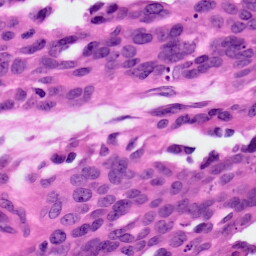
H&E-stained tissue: Ovarian